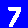
Digit: 7